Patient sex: M
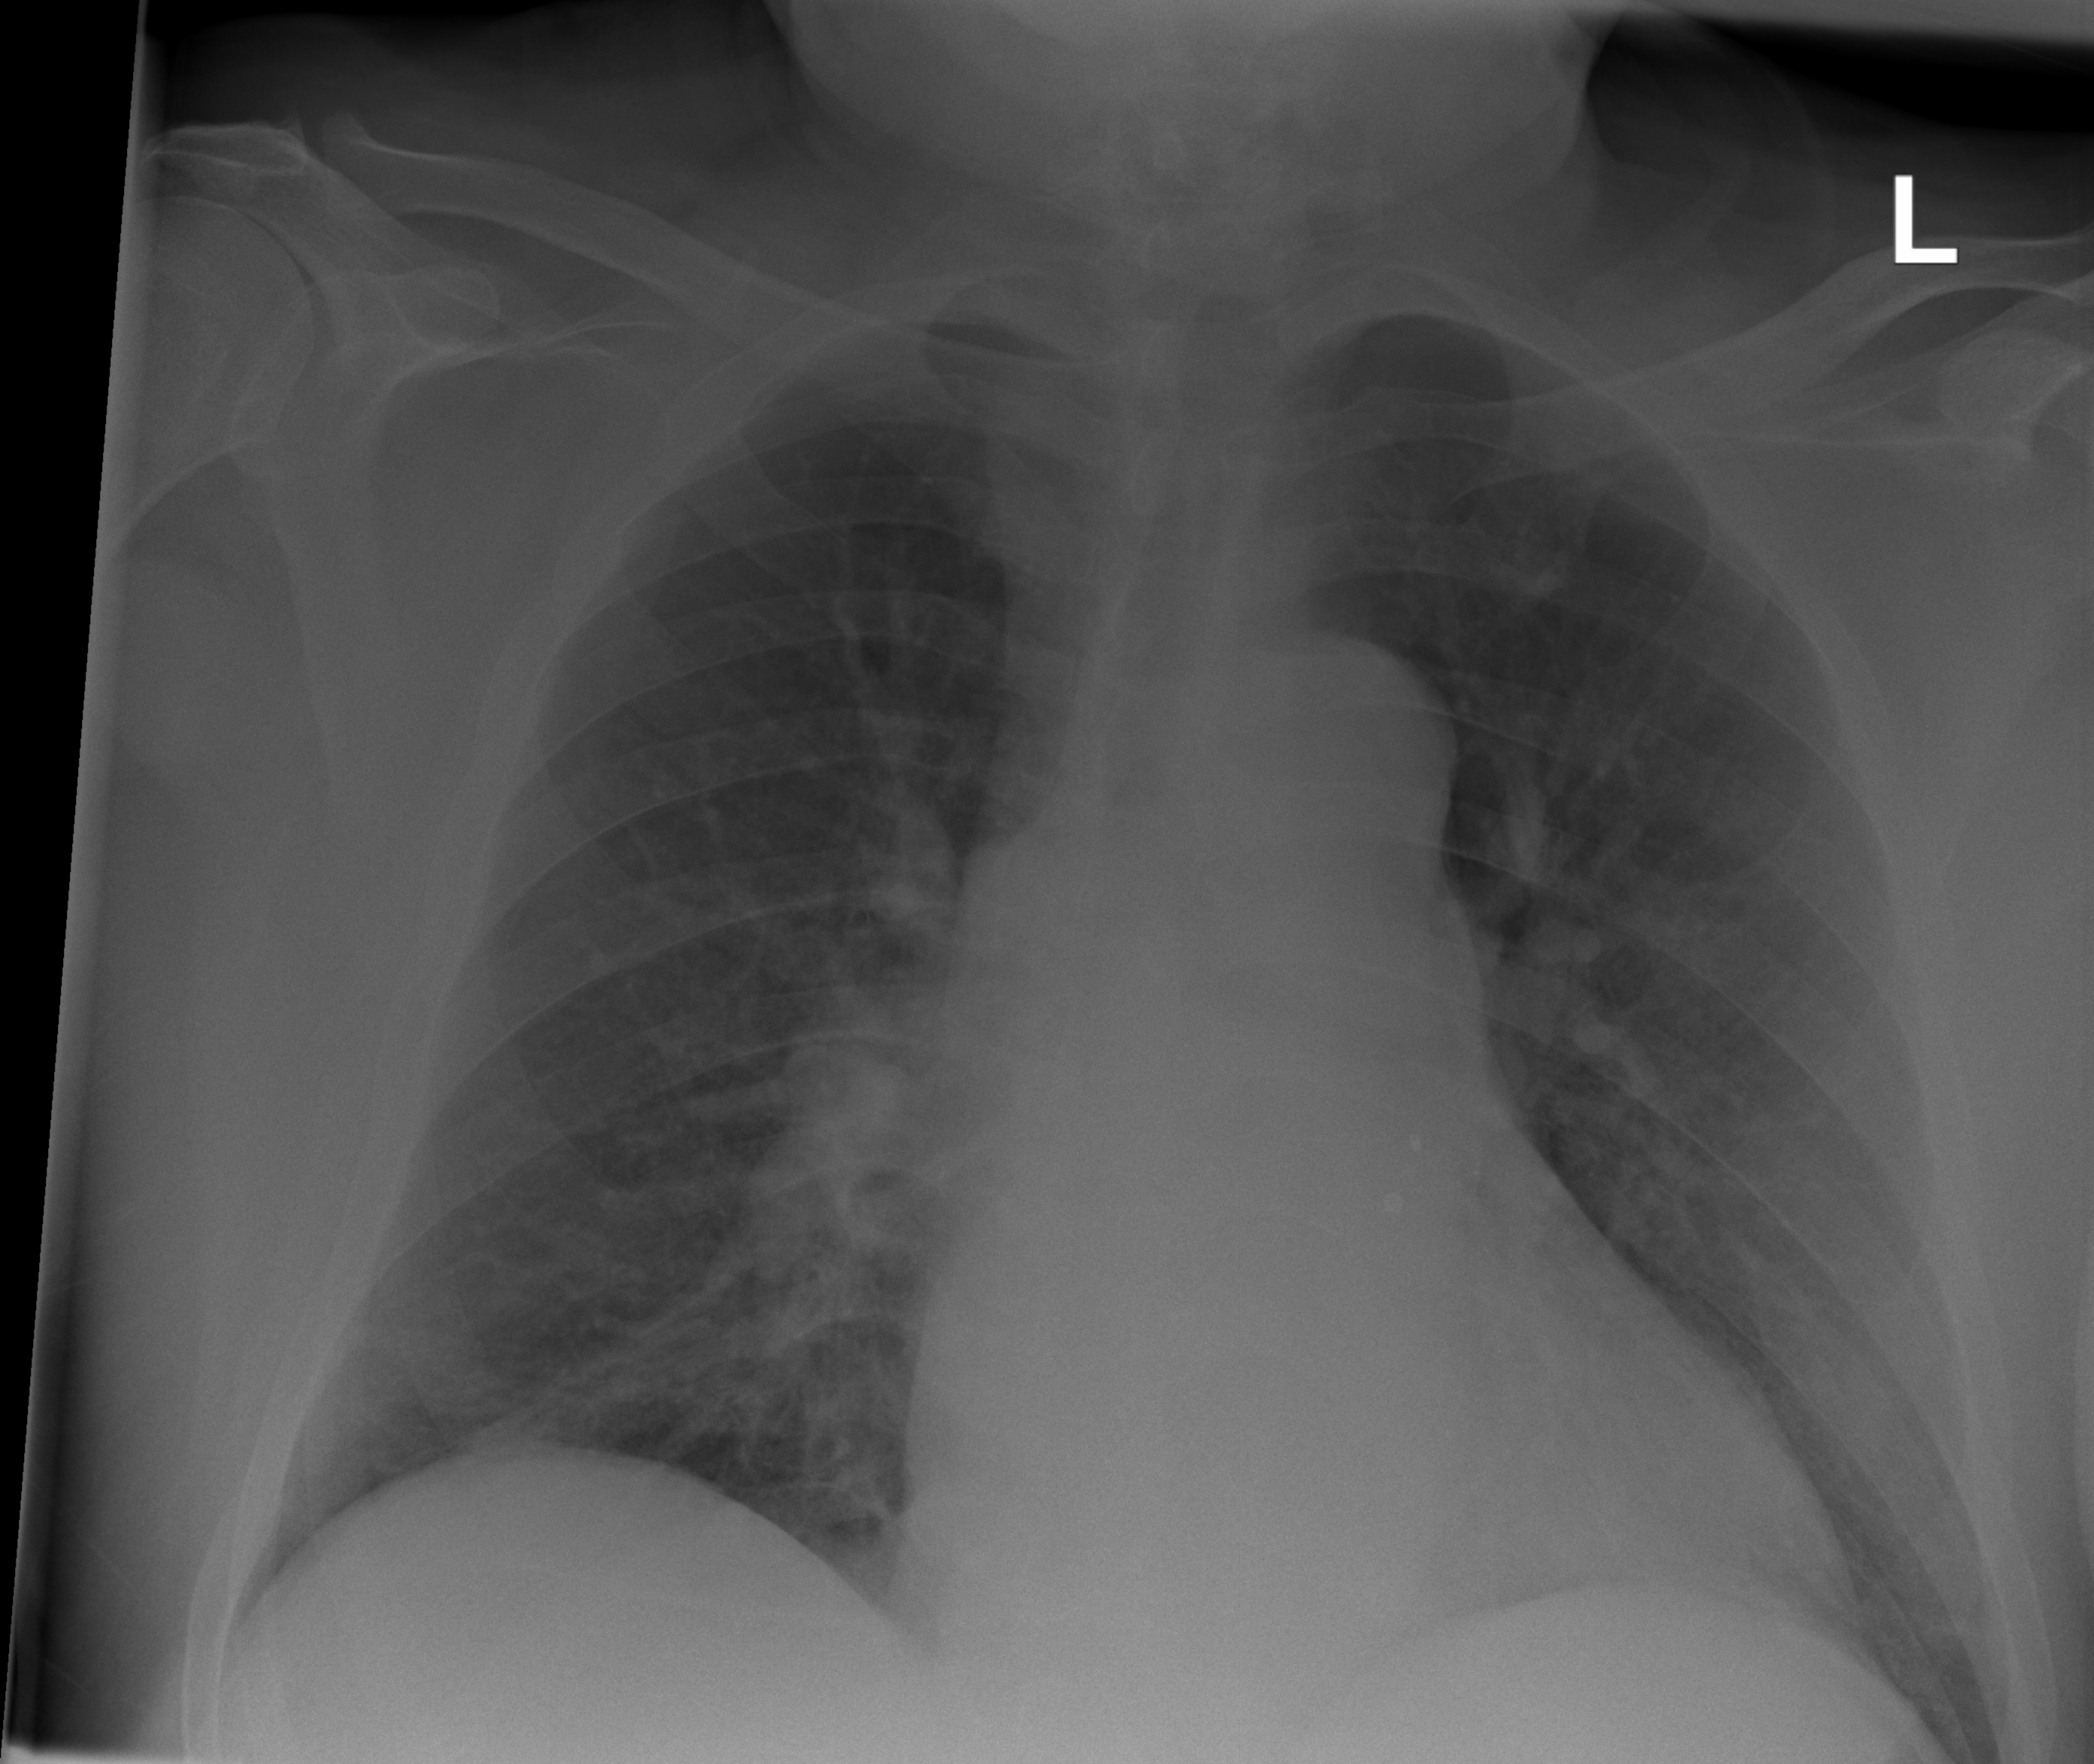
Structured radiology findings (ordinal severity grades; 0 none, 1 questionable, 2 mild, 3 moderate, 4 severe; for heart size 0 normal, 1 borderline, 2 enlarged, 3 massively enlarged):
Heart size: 1
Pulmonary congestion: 1
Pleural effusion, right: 0
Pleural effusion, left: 0
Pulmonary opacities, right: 2
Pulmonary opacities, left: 0
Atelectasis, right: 2
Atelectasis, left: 2